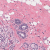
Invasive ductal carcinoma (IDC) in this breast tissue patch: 0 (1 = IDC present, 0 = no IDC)